Question: I have a project for my C# module where I want to make a booking system for the AULA(see picture below). I want the user to be able to click on a seat that has to be booked. I can do this with normal pictureboxes or datagridviews, but this would not be curved like the seats on the side.
Is it possible for me to rotate components in any degrees I choose or is there a better way for me to do this?

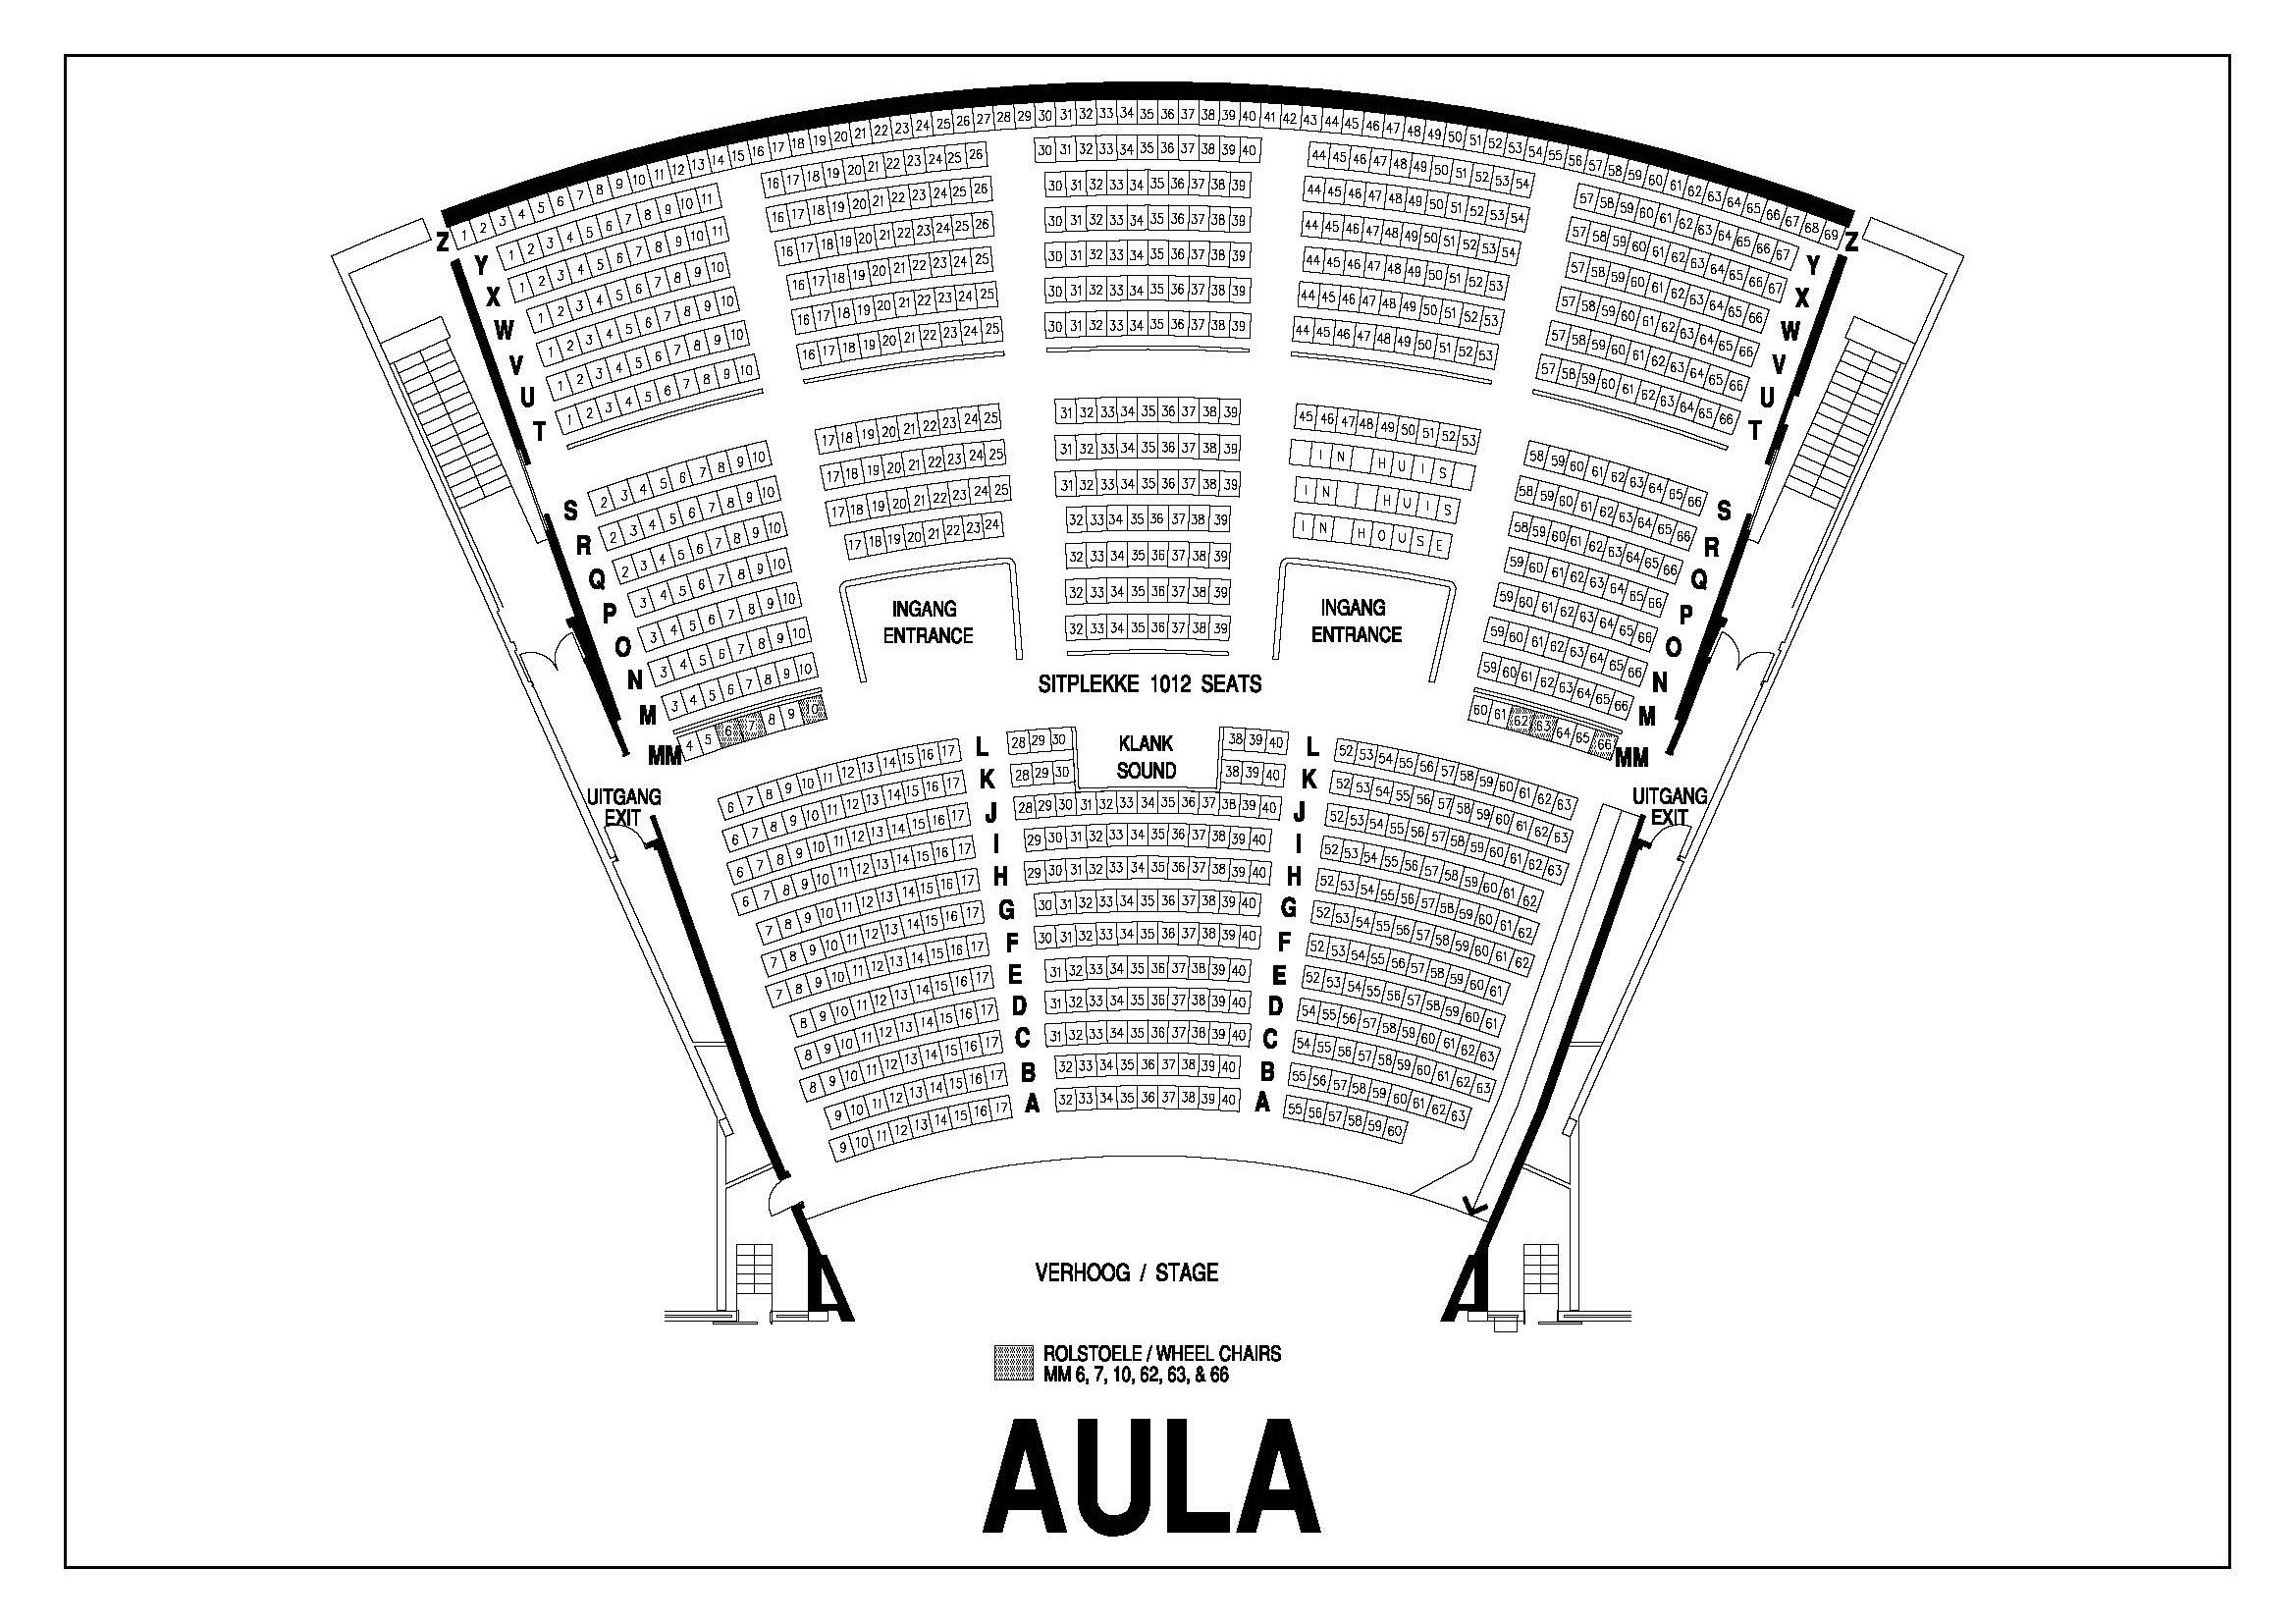
Answer: I have been using this <URL> in the past. You just need to provide the background image and a collection of polygons representing clickable areas. Those are internally added to a 'GraphicsPath' searchable by the use of markers. The 'GraphicsPath.IsVisible' method is used to detect whether the click point is interior to a certain area.